Aerial crown-view tile of a tropical tree (Barro Colorado Island, Panama), acquired 20250124:
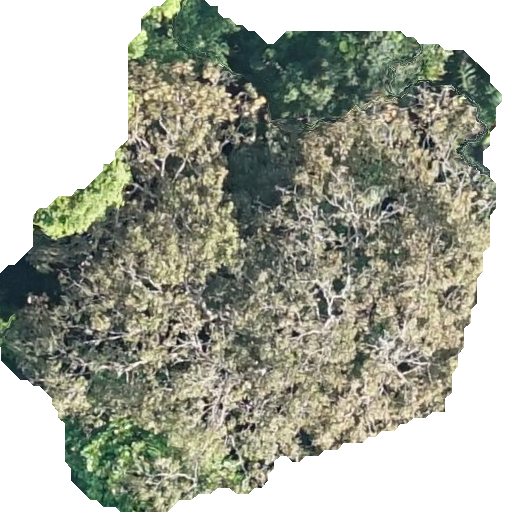
Species: Dipteryx oleifera
GBIF accepted scientific name: Dipteryx oleifera
Crown area: 268.62 m²